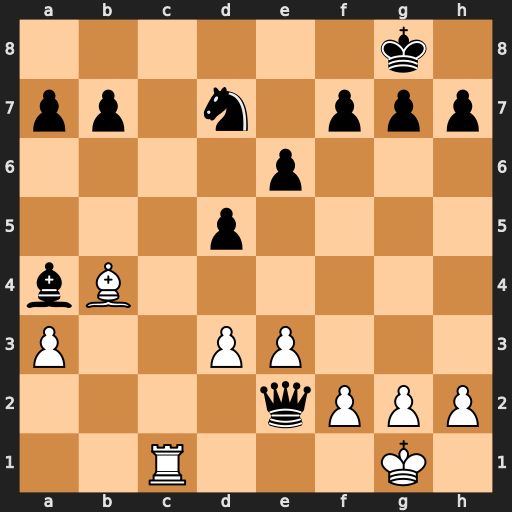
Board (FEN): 6k1/pp1n1ppp/4p3/3p4/bB6/P2PP3/4qPPP/2R3K1
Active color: w
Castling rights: -
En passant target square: -
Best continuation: Rc8+ Nf8 Rxf8#